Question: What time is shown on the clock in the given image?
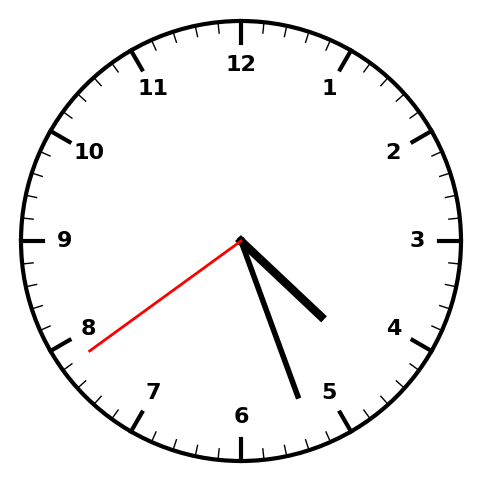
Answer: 04:26:39